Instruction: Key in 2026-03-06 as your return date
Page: home
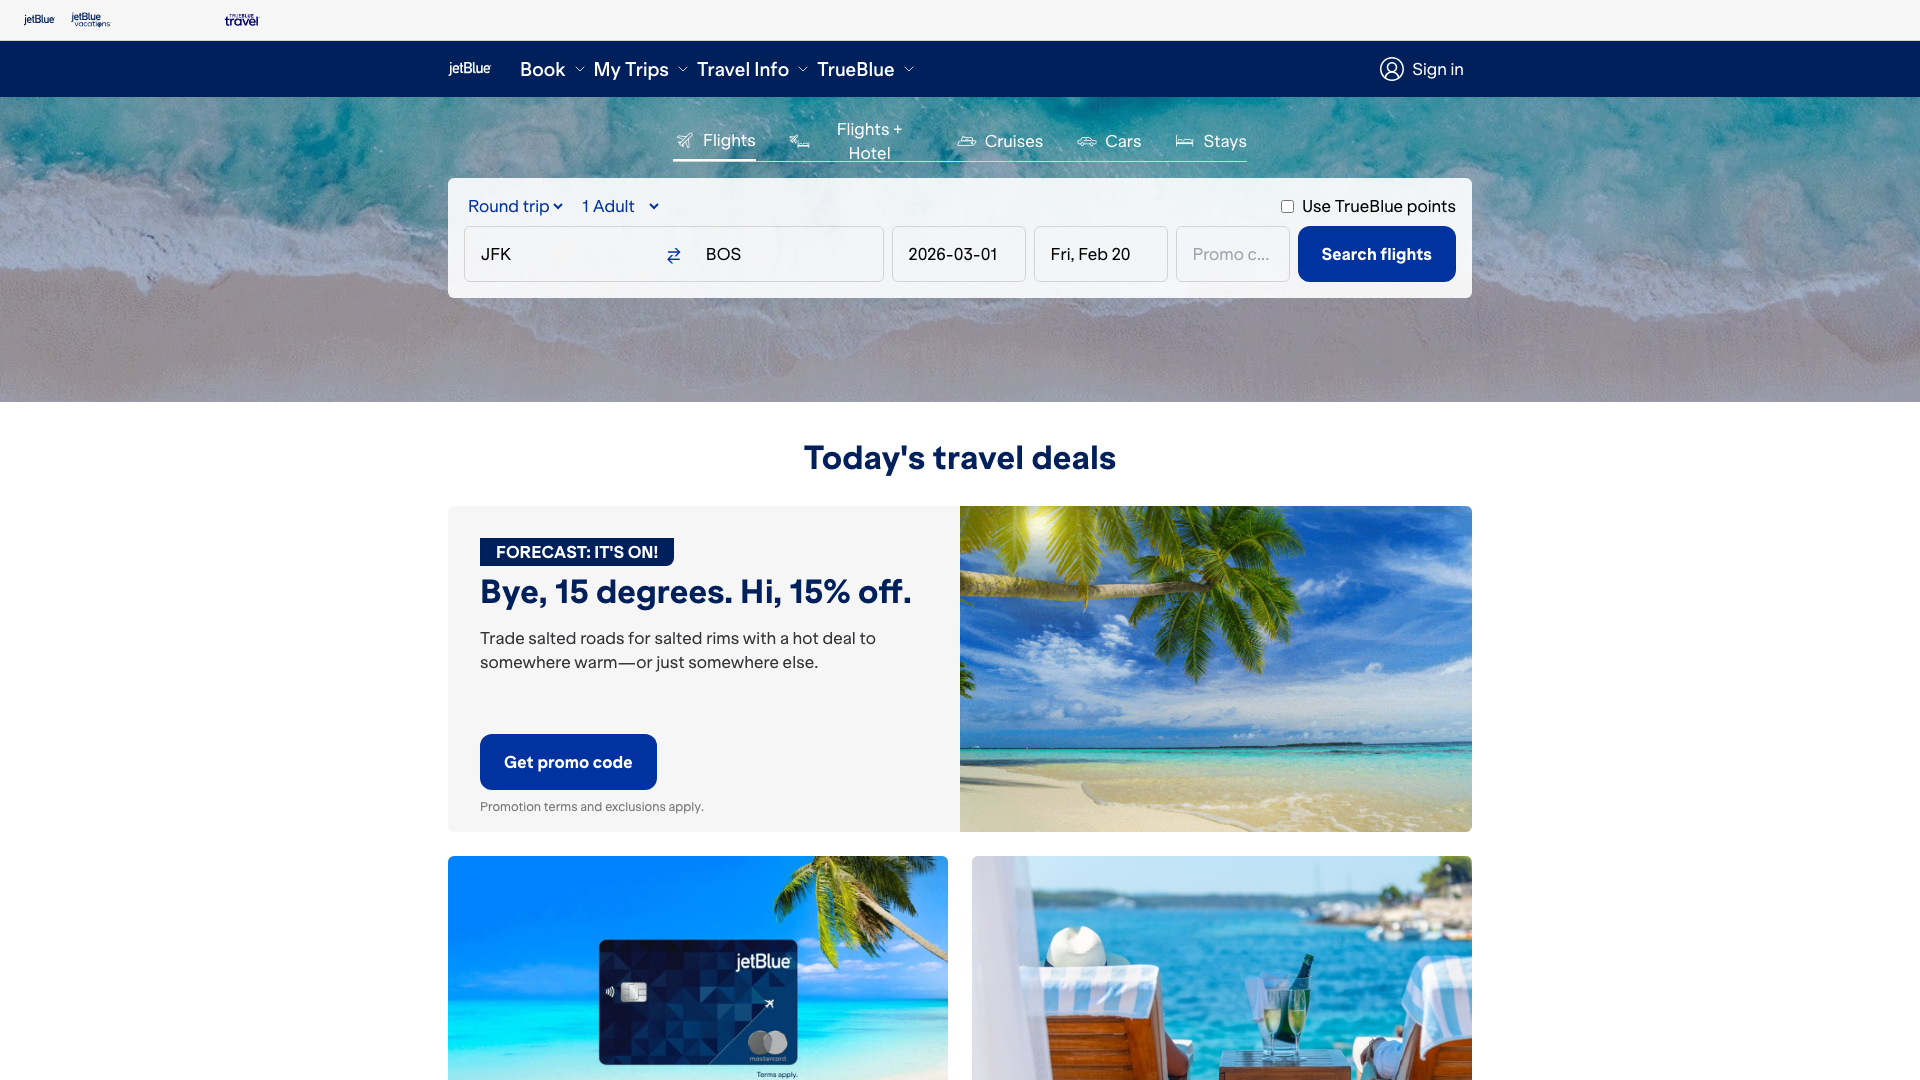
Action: type